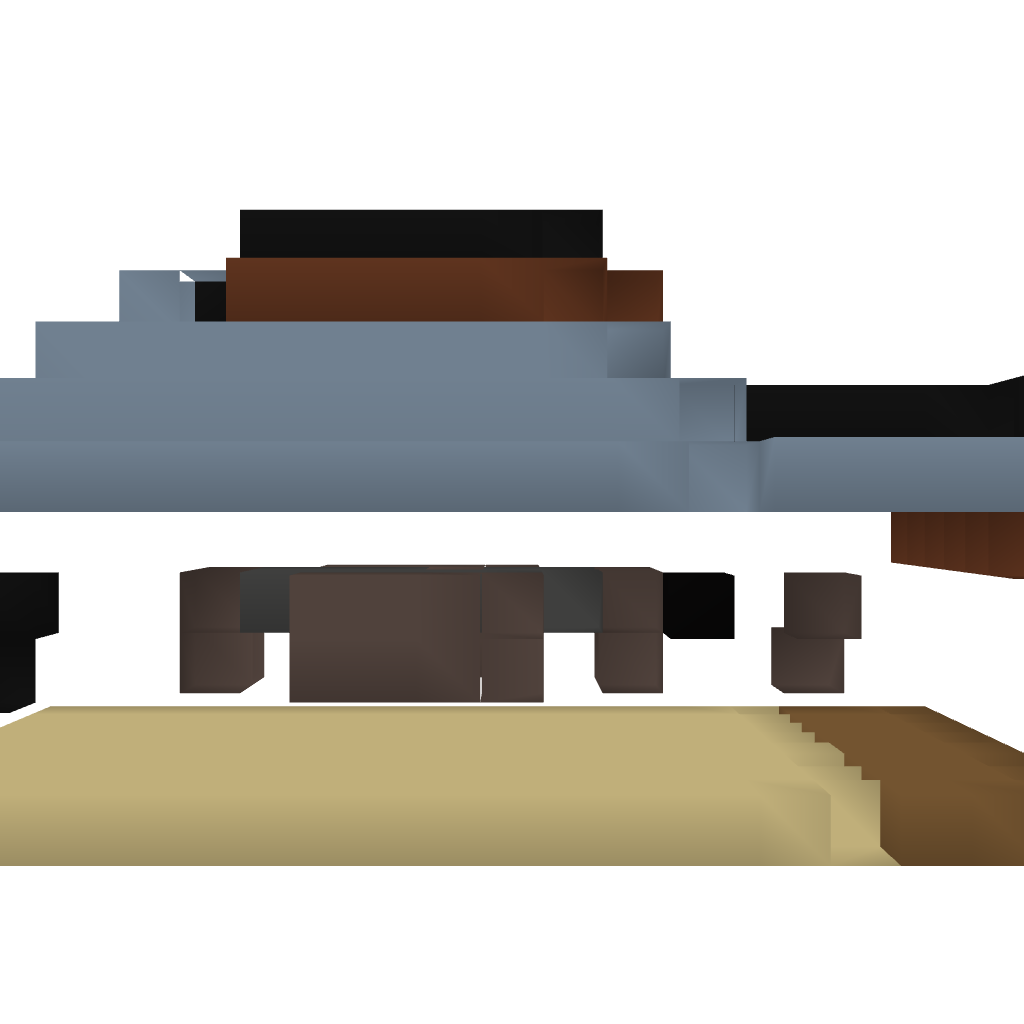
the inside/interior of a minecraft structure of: Small Shop with Redstone Lighting